Question: So I have created a text limiting function in my desktop app, but I can't seem to get it to stop backspacing at exactly the right position.
What the limit does, is it runs the function as a new thread while the user hasn't clicked the Submit button. looks at the content of a jTextArea, and it has length conditions. Once the overflow-length (256 characters) has been met, is called to put the caret at the end of the textarea and backspace one character.
The problem now, is that during a test, it would meet the overflow-length condition and backspace one, two or even three characters at random, never just until the text length is 256. In other words, if there is 257 characters, the app chooses if it wants to backspace until 256, or 255 or 254. Simply put, it doesn't listen to the instructions given - or I'm not making my instructions clear enough..?
In the screenshot below, you'll see that the user creates a message, and the message content ('txtMessage') has a limit of 256 characters ('lblChar'). The moment the user has typed up to the maximum amount of characters, the app shows that the word count is too high and then backspaces the character typed to shorten the message content to only 256 characters.
I found the idea of using a robot on another SO example.

'''
import com.alee.laf.WebLookAndFeel;
import java.awt.AWTException;
import java.awt.Color;
import java.awt.Cursor;
import java.awt.Robot;
import java.awt.event.KeyEvent;
import javax.swing.text.DocumentFilter;
public class AddBulletin extends javax.swing.JFrame {
public AddBulletin() {
WebLookAndFeel.install();
initComponents();
CheckSize();
}
private void CheckSize() {
Thread thread = new Thread() {
public void run() {
do {
int txtLen = txtMessage.getText().length();
lblChar.setText(Integer.toString(txtLen));
if (txtLen > (256 - (256 * 0.1)) && txtLen <= 256) {
lblChar.setForeground(Color.orange);
} else if (txtLen > 256) {
lblChar.setForeground(Color.red);
enforceLimit();
} else {
lblChar.setForeground(Color.green);
}
} while (!btnSubmit.isSelected());
}
};
thread.start();
}
private void enforceLimit() {
try {
txtMessage.setCaretPosition(txtMessage.getText().length());
System.out.println("Position: " + txtMessage.getCaretPosition());
Robot r = new Robot();
int bsp = KeyEvent.VK_BACK_SPACE;
r.keyPress(bsp);
r.keyRelease(bsp);
} catch (AWTException ex) {
ex.printStackTrace(System.err);
}
}
@SuppressWarnings("unchecked")
// <editor-fold defaultstate="collapsed" desc="Generated Code">
private void initComponents() {
jPanel1 = new javax.swing.JPanel();
txtTitle = new javax.swing.JTextField();
jLabel2 = new javax.swing.JLabel();
jLabel3 = new javax.swing.JLabel();
jScrollPane1 = new javax.swing.JScrollPane();
txtMessage = new javax.swing.JTextArea();
jLabel4 = new javax.swing.JLabel();
lblChar = new javax.swing.JLabel();
jLabel6 = new javax.swing.JLabel();
jTextField2 = new javax.swing.JTextField();
btnClear = new javax.swing.JButton();
btnSubmit = new javax.swing.JButton();
btnCancel = new javax.swing.JButton();
jLabel7 = new javax.swing.JLabel();
cboType = new javax.swing.JComboBox();
jPanel2 = new javax.swing.JPanel();
jLabel1 = new javax.swing.JLabel();
jPanel3 = new javax.swing.JPanel();
jSeparator1 = new javax.swing.JSeparator();
setDefaultCloseOperation(javax.swing.WindowConstants.EXIT_ON_CLOSE);
setBackground(new java.awt.Color(102, 102, 255));
jPanel1.setBackground(new java.awt.Color(102, 102, 255));
jLabel2.setForeground(new java.awt.Color(255, 255, 255));
jLabel2.setText("Title:");
jLabel3.setForeground(new java.awt.Color(255, 255, 255));
jLabel3.setText("Message:");
txtMessage.setColumns(20);
txtMessage.setFont(new java.awt.Font("Tahoma", 0, 11)); // NOI18N
txtMessage.setLineWrap(true);
txtMessage.setRows(5);
txtMessage.addKeyListener(new java.awt.event.KeyAdapter() {
public void keyReleased(java.awt.event.KeyEvent evt) {
txtMessageKeyReleased(evt);
}
});
jScrollPane1.setViewportView(txtMessage);
jLabel4.setFont(new java.awt.Font("Tahoma", 1, 11)); // NOI18N
jLabel4.setForeground(new java.awt.Color(255, 255, 255));
jLabel4.setText("/ 256");
lblChar.setFont(new java.awt.Font("Tahoma", 1, 11)); // NOI18N
lblChar.setHorizontalAlignment(javax.swing.SwingConstants.RIGHT);
lblChar.setText("0");
jLabel6.setForeground(new java.awt.Color(255, 255, 255));
jLabel6.setText("Author:");
jTextField2.setEditable(false);
btnClear.setText("Clear");
btnClear.addActionListener(new java.awt.event.ActionListener() {
public void actionPerformed(java.awt.event.ActionEvent evt) {
btnClearActionPerformed(evt);
}
});
btnSubmit.setText("Submit");
btnCancel.setText("Cancel");
btnCancel.addActionListener(new java.awt.event.ActionListener() {
public void actionPerformed(java.awt.event.ActionEvent evt) {
btnCancelActionPerformed(evt);
}
});
jLabel7.setForeground(new java.awt.Color(255, 255, 255));
jLabel7.setText("Type:");
cboType.setModel(new javax.swing.DefaultComboBoxModel(new String[] { "Information", "Announcement" }));
javax.swing.GroupLayout jPanel1Layout = new javax.swing.GroupLayout(jPanel1);
jPanel1.setLayout(jPanel1Layout);
jPanel1Layout.setHorizontalGroup(
jPanel1Layout.createParallelGroup(javax.swing.GroupLayout.Alignment.LEADING)
.addGroup(javax.swing.GroupLayout.Alignment.TRAILING, jPanel1Layout.createSequentialGroup()
.addGroup(jPanel1Layout.createParallelGroup(javax.swing.GroupLayout.Alignment.TRAILING)
.addGroup(jPanel1Layout.createSequentialGroup()
.addGroup(jPanel1Layout.createParallelGroup(javax.swing.GroupLayout.Alignment.LEADING)
.addGroup(jPanel1Layout.createSequentialGroup()
.addGap(23, 23, 23)
.addComponent(jLabel2, javax.swing.GroupLayout.DEFAULT_SIZE, javax.swing.GroupLayout.DEFAULT_SIZE, Short.MAX_VALUE)
.addPreferredGap(javax.swing.LayoutStyle.ComponentPlacement.UNRELATED))
.addGroup(jPanel1Layout.createSequentialGroup()
.addGap(23, 23, 23)
.addComponent(jLabel3, javax.swing.GroupLayout.DEFAULT_SIZE, javax.swing.GroupLayout.DEFAULT_SIZE, Short.MAX_VALUE)
.addGap(8, 8, 8)))
.addGroup(jPanel1Layout.createParallelGroup(javax.swing.GroupLayout.Alignment.LEADING, false)
.addComponent(jScrollPane1, javax.swing.GroupLayout.DEFAULT_SIZE, 297, Short.MAX_VALUE)
.addComponent(txtTitle)))
.addGroup(javax.swing.GroupLayout.Alignment.LEADING, jPanel1Layout.createSequentialGroup()
.addGap(23, 23, 23)
.addGroup(jPanel1Layout.createParallelGroup(javax.swing.GroupLayout.Alignment.LEADING)
.addGroup(javax.swing.GroupLayout.Alignment.TRAILING, jPanel1Layout.createSequentialGroup()
.addGap(0, 0, Short.MAX_VALUE)
.addComponent(btnClear, javax.swing.GroupLayout.PREFERRED_SIZE, 74, javax.swing.GroupLayout.PREFERRED_SIZE)
.addGap(52, 52, 52)
.addComponent(btnSubmit, javax.swing.GroupLayout.PREFERRED_SIZE, 101, javax.swing.GroupLayout.PREFERRED_SIZE)
.addGap(52, 52, 52)
.addComponent(btnCancel, javax.swing.GroupLayout.PREFERRED_SIZE, 73, javax.swing.GroupLayout.PREFERRED_SIZE))
.addGroup(javax.swing.GroupLayout.Alignment.TRAILING, jPanel1Layout.createSequentialGroup()
.addGroup(jPanel1Layout.createParallelGroup(javax.swing.GroupLayout.Alignment.TRAILING)
.addComponent(jLabel7, javax.swing.GroupLayout.Alignment.LEADING, javax.swing.GroupLayout.DEFAULT_SIZE, javax.swing.GroupLayout.DEFAULT_SIZE, Short.MAX_VALUE)
.addComponent(jLabel6, javax.swing.GroupLayout.DEFAULT_SIZE, javax.swing.GroupLayout.DEFAULT_SIZE, Short.MAX_VALUE))
.addGroup(jPanel1Layout.createParallelGroup(javax.swing.GroupLayout.Alignment.LEADING)
.addGroup(jPanel1Layout.createSequentialGroup()
.addGap(246, 246, 246)
.addComponent(lblChar, javax.swing.GroupLayout.PREFERRED_SIZE, 28, javax.swing.GroupLayout.PREFERRED_SIZE)
.addPreferredGap(javax.swing.LayoutStyle.ComponentPlacement.RELATED)
.addComponent(jLabel4))
.addGroup(javax.swing.GroupLayout.Alignment.TRAILING, jPanel1Layout.createSequentialGroup()
.addGap(8, 8, 8)
.addGroup(jPanel1Layout.createParallelGroup(javax.swing.GroupLayout.Alignment.LEADING, false)
.addComponent(cboType, javax.swing.GroupLayout.Alignment.TRAILING, 0, 297, Short.MAX_VALUE)
.addComponent(jTextField2, javax.swing.GroupLayout.Alignment.TRAILING))))))))
.addGap(23, 23, 23))
);
jPanel1Layout.setVerticalGroup(
jPanel1Layout.createParallelGroup(javax.swing.GroupLayout.Alignment.LEADING)
.addGroup(jPanel1Layout.createSequentialGroup()
.addContainerGap()
.addGroup(jPanel1Layout.createParallelGroup(javax.swing.GroupLayout.Alignment.BASELINE)
.addComponent(txtTitle, javax.swing.GroupLayout.DEFAULT_SIZE, 21, Short.MAX_VALUE)
.addComponent(jLabel2))
.addPreferredGap(javax.swing.LayoutStyle.ComponentPlacement.RELATED)
.addGroup(jPanel1Layout.createParallelGroup(javax.swing.GroupLayout.Alignment.LEADING)
.addComponent(jLabel3)
.addComponent(jScrollPane1, javax.swing.GroupLayout.PREFERRED_SIZE, 96, javax.swing.GroupLayout.PREFERRED_SIZE))
.addGroup(jPanel1Layout.createParallelGroup(javax.swing.GroupLayout.Alignment.LEADING)
.addGroup(jPanel1Layout.createSequentialGroup()
.addPreferredGap(javax.swing.LayoutStyle.ComponentPlacement.RELATED)
.addGroup(jPanel1Layout.createParallelGroup(javax.swing.GroupLayout.Alignment.BASELINE)
.addComponent(jLabel4)
.addComponent(lblChar)))
.addGroup(jPanel1Layout.createSequentialGroup()
.addGap(25, 25, 25)
.addGroup(jPanel1Layout.createParallelGroup(javax.swing.GroupLayout.Alignment.BASELINE)
.addComponent(jLabel6)
.addComponent(jTextField2, javax.swing.GroupLayout.PREFERRED_SIZE, javax.swing.GroupLayout.DEFAULT_SIZE, javax.swing.GroupLayout.PREFERRED_SIZE))))
.addGap(6, 6, 6)
.addGroup(jPanel1Layout.createParallelGroup(javax.swing.GroupLayout.Alignment.BASELINE)
.addComponent(jLabel7)
.addComponent(cboType, javax.swing.GroupLayout.PREFERRED_SIZE, javax.swing.GroupLayout.DEFAULT_SIZE, javax.swing.GroupLayout.PREFERRED_SIZE))
.addPreferredGap(javax.swing.LayoutStyle.ComponentPlacement.RELATED)
.addGroup(jPanel1Layout.createParallelGroup(javax.swing.GroupLayout.Alignment.LEADING)
.addGroup(jPanel1Layout.createParallelGroup(javax.swing.GroupLayout.Alignment.BASELINE)
.addComponent(btnClear)
.addComponent(btnCancel))
.addComponent(btnSubmit))
.addContainerGap())
);
jPanel2.setBackground(new java.awt.Color(102, 102, 255));
jLabel1.setBackground(new java.awt.Color(102, 102, 255));
jLabel1.setFont(new java.awt.Font("Tahoma", 1, 36)); // NOI18N
jLabel1.setForeground(new java.awt.Color(255, 255, 255));
jLabel1.setHorizontalAlignment(javax.swing.SwingConstants.CENTER);
jLabel1.setText("Create Message");
javax.swing.GroupLayout jPanel2Layout = new javax.swing.GroupLayout(jPanel2);
jPanel2.setLayout(jPanel2Layout);
jPanel2Layout.setHorizontalGroup(
jPanel2Layout.createParallelGroup(javax.swing.GroupLayout.Alignment.LEADING)
.addComponent(jLabel1, javax.swing.GroupLayout.DEFAULT_SIZE, javax.swing.GroupLayout.DEFAULT_SIZE, Short.MAX_VALUE)
);
jPanel2Layout.setVerticalGroup(
jPanel2Layout.createParallelGroup(javax.swing.GroupLayout.Alignment.LEADING)
.addComponent(jLabel1)
);
jPanel3.setBackground(new java.awt.Color(102, 102, 255));
javax.swing.GroupLayout jPanel3Layout = new javax.swing.GroupLayout(jPanel3);
jPanel3.setLayout(jPanel3Layout);
jPanel3Layout.setHorizontalGroup(
jPanel3Layout.createParallelGroup(javax.swing.GroupLayout.Alignment.LEADING)
.addGroup(jPanel3Layout.createSequentialGroup()
.addComponent(jSeparator1)
.addGap(0, 0, 0))
);
jPanel3Layout.setVerticalGroup(
jPanel3Layout.createParallelGroup(javax.swing.GroupLayout.Alignment.LEADING)
.addComponent(jSeparator1, javax.swing.GroupLayout.PREFERRED_SIZE, 2, javax.swing.GroupLayout.PREFERRED_SIZE)
);
javax.swing.GroupLayout layout = new javax.swing.GroupLayout(getContentPane());
getContentPane().setLayout(layout);
layout.setHorizontalGroup(
layout.createParallelGroup(javax.swing.GroupLayout.Alignment.LEADING)
.addComponent(jPanel2, javax.swing.GroupLayout.DEFAULT_SIZE, javax.swing.GroupLayout.DEFAULT_SIZE, Short.MAX_VALUE)
.addGroup(layout.createSequentialGroup()
.addGroup(layout.createParallelGroup(javax.swing.GroupLayout.Alignment.TRAILING, false)
.addComponent(jPanel3, javax.swing.GroupLayout.DEFAULT_SIZE, javax.swing.GroupLayout.DEFAULT_SIZE, Short.MAX_VALUE)
.addComponent(jPanel1, javax.swing.GroupLayout.DEFAULT_SIZE, javax.swing.GroupLayout.DEFAULT_SIZE, Short.MAX_VALUE))
.addGap(0, 0, Short.MAX_VALUE))
);
layout.setVerticalGroup(
layout.createParallelGroup(javax.swing.GroupLayout.Alignment.LEADING)
.addGroup(layout.createSequentialGroup()
.addComponent(jPanel2, javax.swing.GroupLayout.PREFERRED_SIZE, javax.swing.GroupLayout.DEFAULT_SIZE, javax.swing.GroupLayout.PREFERRED_SIZE)
.addGap(0, 0, 0)
.addComponent(jPanel3, javax.swing.GroupLayout.PREFERRED_SIZE, javax.swing.GroupLayout.DEFAULT_SIZE, javax.swing.GroupLayout.PREFERRED_SIZE)
.addGap(0, 0, 0)
.addComponent(jPanel1, javax.swing.GroupLayout.PREFERRED_SIZE, javax.swing.GroupLayout.DEFAULT_SIZE, javax.swing.GroupLayout.PREFERRED_SIZE))
);
pack();
}// </editor-fold>
private void btnCancelActionPerformed(java.awt.event.ActionEvent evt) {
this.dispose();
}
private void btnClearActionPerformed(java.awt.event.ActionEvent evt) {
txtMessage.setText("");
txtTitle.setText("");
}
/**
* @param args the command line arguments
*/
public static void main(String args[]) {
try {
for (javax.swing.UIManager.LookAndFeelInfo info : javax.swing.UIManager.getInstalledLookAndFeels()) {
if ("Nimbus".equals(info.getName())) {
javax.swing.UIManager.setLookAndFeel(info.getClassName());
break;
}
}
} catch (ClassNotFoundException ex) {
java.util.logging.Logger.getLogger(AddBulletin.class.getName()).log(java.util.logging.Level.SEVERE, null, ex);
} catch (InstantiationException ex) {
java.util.logging.Logger.getLogger(AddBulletin.class.getName()).log(java.util.logging.Level.SEVERE, null, ex);
} catch (IllegalAccessException ex) {
java.util.logging.Logger.getLogger(AddBulletin.class.getName()).log(java.util.logging.Level.SEVERE, null, ex);
} catch (javax.swing.UnsupportedLookAndFeelException ex) {
java.util.logging.Logger.getLogger(AddBulletin.class.getName()).log(java.util.logging.Level.SEVERE, null, ex);
}
//</editor-fold>
/* Create and display the form */
java.awt.EventQueue.invokeLater(new Runnable() {
public void run() {
new AddBulletin().setVisible(true);
}
});
}
// Variables declaration - do not modify
private javax.swing.JButton btnCancel;
private javax.swing.JButton btnClear;
private javax.swing.JButton btnSubmit;
private javax.swing.JComboBox cboType;
private javax.swing.JLabel jLabel1;
private javax.swing.JLabel jLabel2;
private javax.swing.JLabel jLabel3;
private javax.swing.JLabel jLabel4;
private javax.swing.JLabel jLabel6;
private javax.swing.JLabel jLabel7;
private javax.swing.JPanel jPanel1;
private javax.swing.JPanel jPanel2;
private javax.swing.JPanel jPanel3;
private javax.swing.JScrollPane jScrollPane1;
private javax.swing.JSeparator jSeparator1;
private javax.swing.JTextField jTextField2;
private javax.swing.JLabel lblChar;
private javax.swing.JTextArea txtMessage;
private javax.swing.JTextField txtTitle;
// End of variables declaration
}
'''
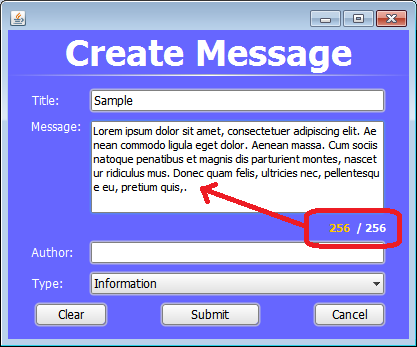
Answer: My minimal runnable example. Again, use a DocumentFilter:
'''
import javax.swing.*;
import javax.swing.text.AttributeSet;
import javax.swing.text.BadLocationException;
import javax.swing.text.Document;
import javax.swing.text.DocumentFilter;
import javax.swing.text.PlainDocument;
@SuppressWarnings("serial")
public class EnforceSizeTest extends JPanel {
private static final int MAX_LENGTH = 256;
private JTextArea textArea = new JTextArea(15, 20);
public EnforceSizeTest() {
textArea.setWrapStyleWord(true);
textArea.setLineWrap(true);
((PlainDocument) textArea.getDocument()).setDocumentFilter(new MyDocumentFilter(MAX_LENGTH));
add(new JScrollPane(textArea));
}
private class MyDocumentFilter extends DocumentFilter {
private static final int MAX_LENGTH = 256;
private int maxLength;
public MyDocumentFilter(int maxLength) {
this.maxLength = maxLength;
}
@Override
public void insertString(FilterBypass fb, int offset, String string,
AttributeSet attr) throws BadLocationException {
Document doc = fb.getDocument();
StringBuilder sb = new StringBuilder();
sb.append(doc.getText(0, doc.getLength()));
sb.insert(offset, string);
if (sb.length() > maxLength) {
return;
}
super.insertString(fb, offset, string, attr);
}
@Override
public void replace(FilterBypass fb, int offset, int length, String text,
AttributeSet attrs) throws BadLocationException {
Document doc = fb.getDocument();
StringBuilder sb = new StringBuilder();
sb.append(doc.getText(0, doc.getLength()));
sb.replace(offset, offset + length, text);
if (sb.length() > MAX_LENGTH) {
return;
}
super.replace(fb, offset, length, text, attrs);
}
}
private static void createAndShowGui() {
EnforceSizeTest mainPanel = new EnforceSizeTest();
JFrame frame = new JFrame("EnforceSizeTest");
frame.setDefaultCloseOperation(JFrame.EXIT_ON_CLOSE);
frame.getContentPane().add(mainPanel);
frame.pack();
frame.setLocationByPlatform(true);
frame.setVisible(true);
}
public static void main(String[] args) {
SwingUtilities.invokeLater(new Runnable() {
public void run() {
createAndShowGui();
}
});
}
}
'''